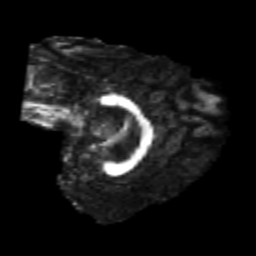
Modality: FA
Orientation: sagittal
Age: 21
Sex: male
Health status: healthy
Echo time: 0.074 s